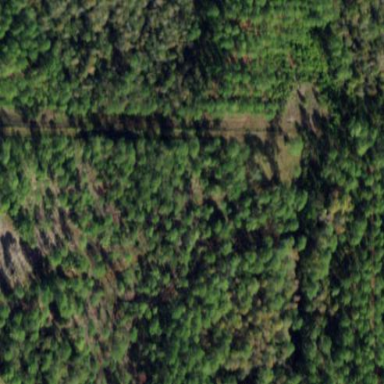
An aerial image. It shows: Forest area predominantly covered with needle-leaved trees.